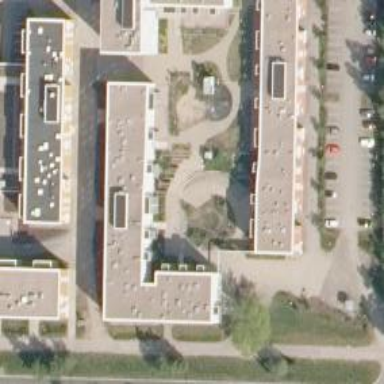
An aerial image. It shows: Residential apartments building.